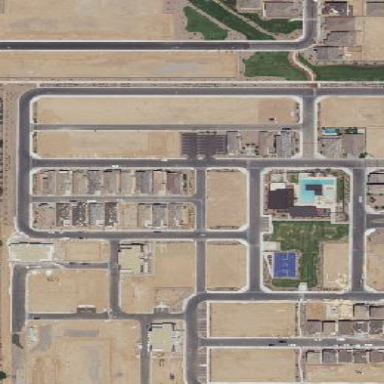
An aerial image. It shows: Gated residential area.